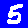
Digit: 5